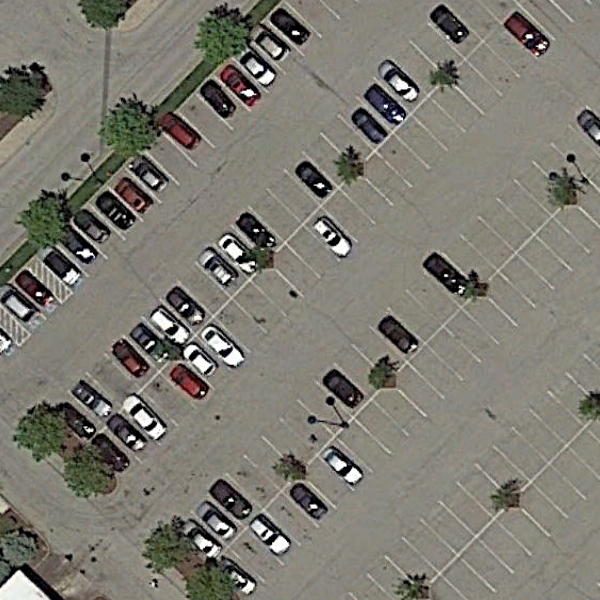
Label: Parking